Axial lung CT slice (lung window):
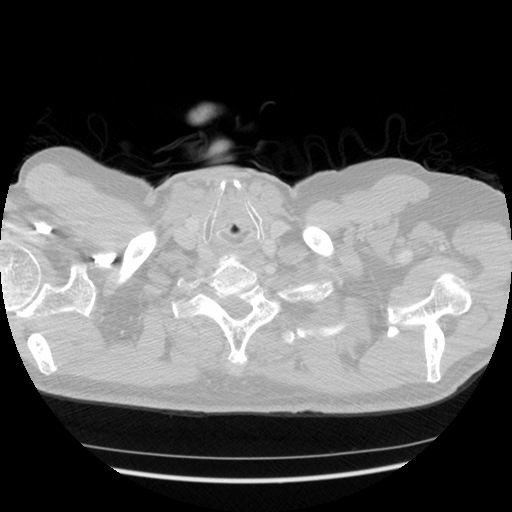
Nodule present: no